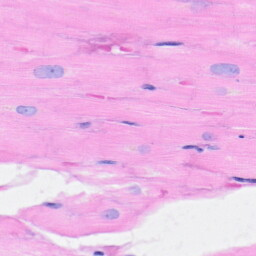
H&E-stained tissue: Heart